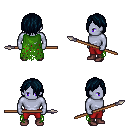
a pixel art fantasy rpg character, male body template, dark elf, purple skin, green tattered cape, red pants, raven bangs hairstyle, maroon shoes, spear, four views (front, back, left, right), 2x2 character sprite sheet, small pixel art, hard edges, no anti-aliasing